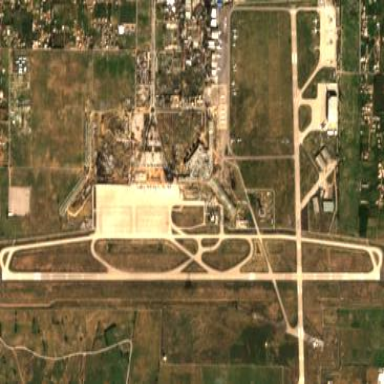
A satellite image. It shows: Area designated as runway within airport.